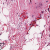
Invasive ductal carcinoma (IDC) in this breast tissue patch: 0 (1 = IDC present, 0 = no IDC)